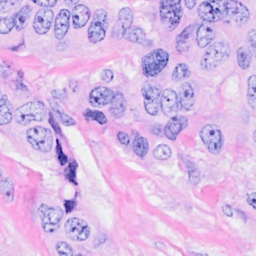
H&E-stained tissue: Breast